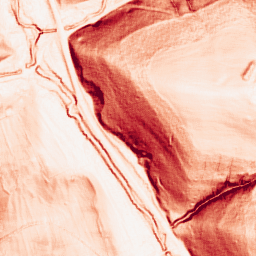
Category: morphological
Decomposition family: morphological_gradient
Decomposition parameters: size: 3
shape: square
Upsampling method: sinc_blackman
Upsampling parameters: scale: 2
kernel_size: 16
Upsampling scale: 2